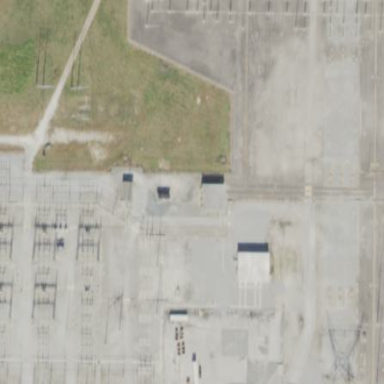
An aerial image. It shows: Outdoor power substation surrounded by fence. This substation operates at the transmission level.